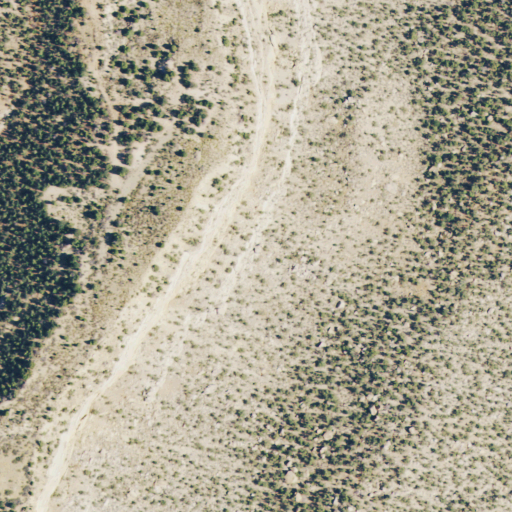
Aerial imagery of cliff(s) in Colorado named Soda Point containing shrub and evergreen forest